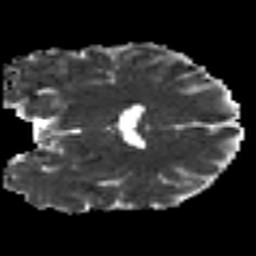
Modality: MD
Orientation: coronal
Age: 24
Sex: female
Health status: ill
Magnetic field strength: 3 T
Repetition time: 8.4 s
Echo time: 0.0926 s